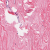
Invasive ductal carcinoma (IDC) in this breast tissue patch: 0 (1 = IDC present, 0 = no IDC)